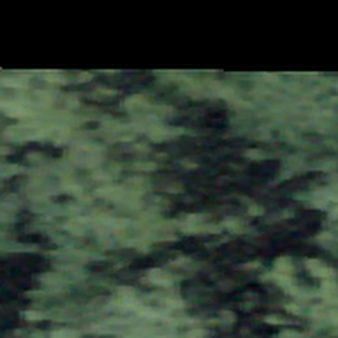
Label: other